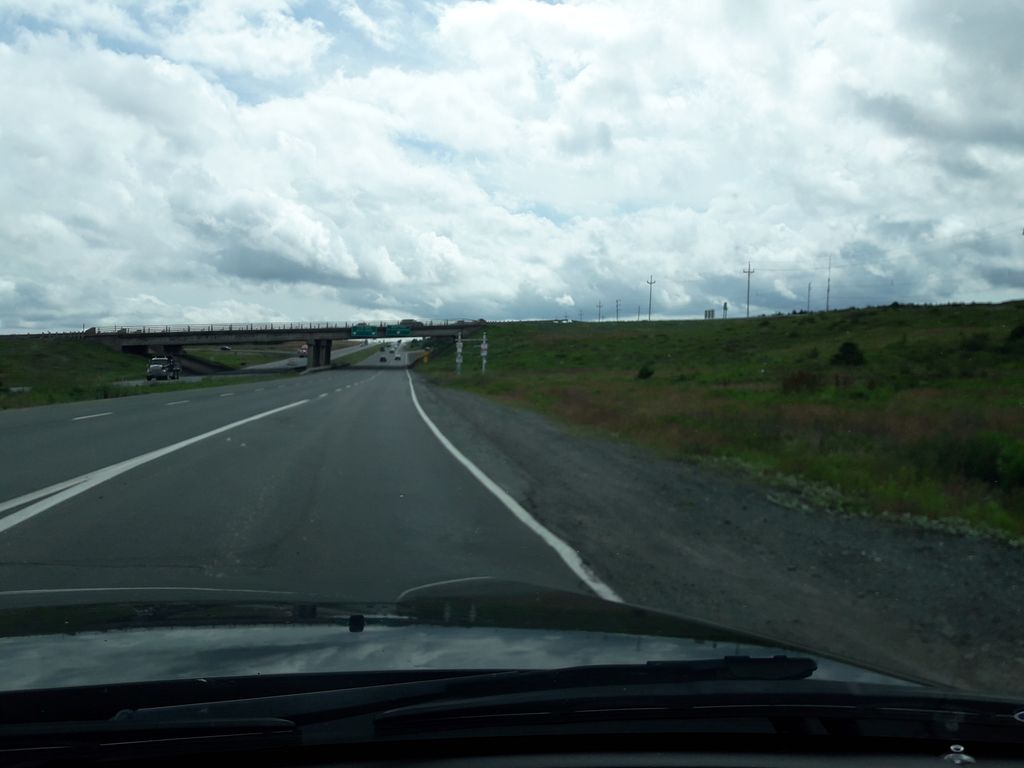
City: st_johns